Field crop: maize
Growth stage: 2
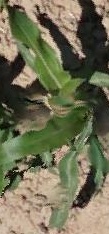
Species: maize